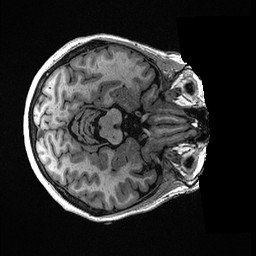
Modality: T1w
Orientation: axial
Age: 62
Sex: female
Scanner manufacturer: ge
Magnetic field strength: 3 T
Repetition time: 0.006952 s
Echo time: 0.00292 s